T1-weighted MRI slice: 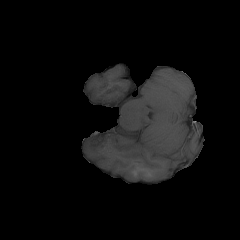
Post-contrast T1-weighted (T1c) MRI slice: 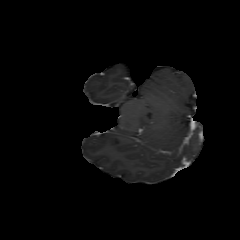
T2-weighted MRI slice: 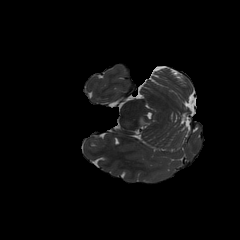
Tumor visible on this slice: yes